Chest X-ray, AP view. Patient: 21 years old, sex F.
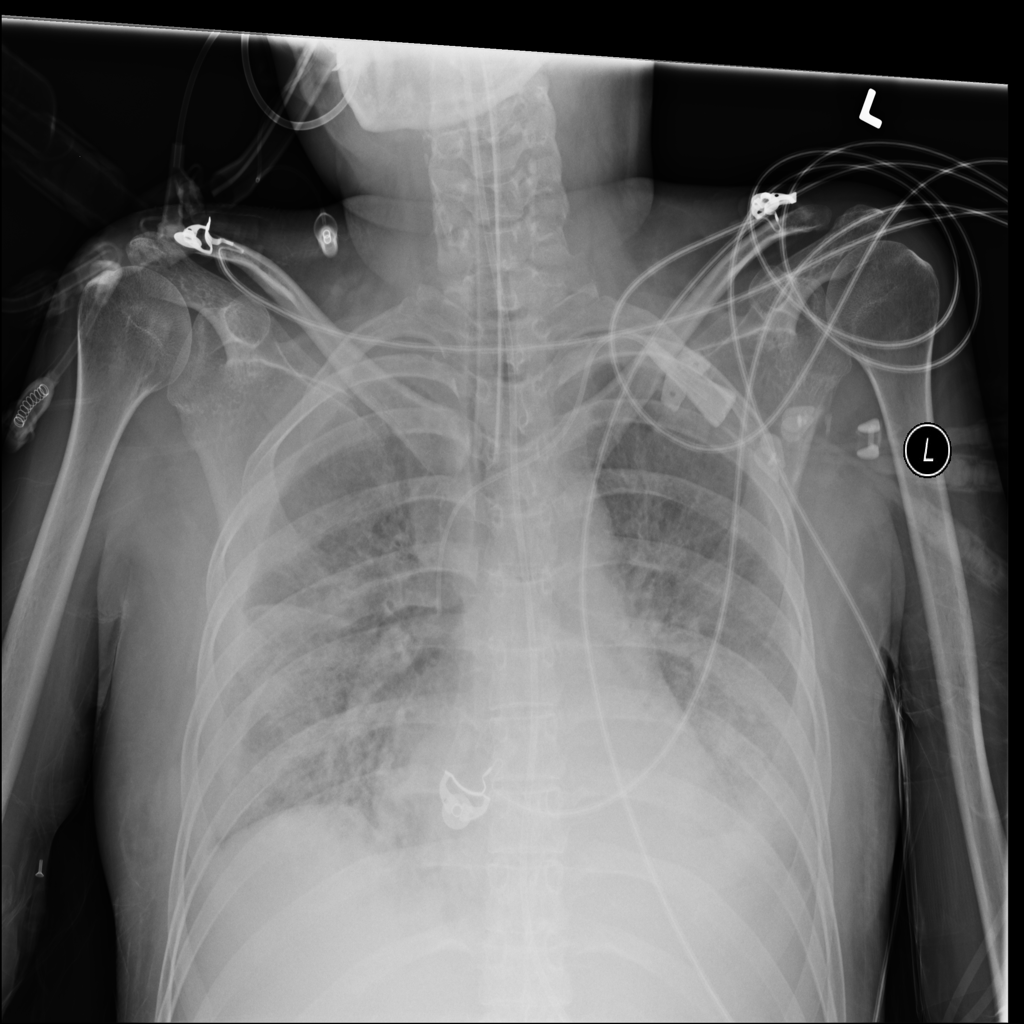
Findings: Infiltration